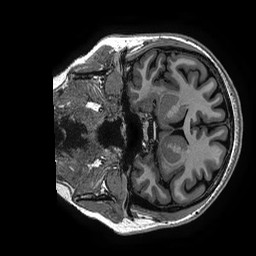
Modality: T1w
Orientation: coronal
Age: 27
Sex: female
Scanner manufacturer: ge
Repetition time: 0.00733 s
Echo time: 0.003 s